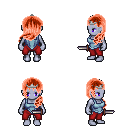
a pixel art fantasy rpg character, female body template, dark elf, purple skin, blue vest, red pants, red left-swept hairstyle, silver tiara, dagger, four views (front, back, left, right), 2x2 character sprite sheet, small pixel art, hard edges, no anti-aliasing